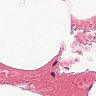
Metastatic tissue present: no